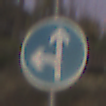
Verkehrszeichen: VorgeschriebeneFahrtrichtungGeradeausOderLinks
Umgebung: Outdoor, RoadRail
Tageszeit: Dawn
Wetter: Clear
Licht: Natural
Jahreszeit: NotSpecified
Kontrast: LowContrast